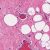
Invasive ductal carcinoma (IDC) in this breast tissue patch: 0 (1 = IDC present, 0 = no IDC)